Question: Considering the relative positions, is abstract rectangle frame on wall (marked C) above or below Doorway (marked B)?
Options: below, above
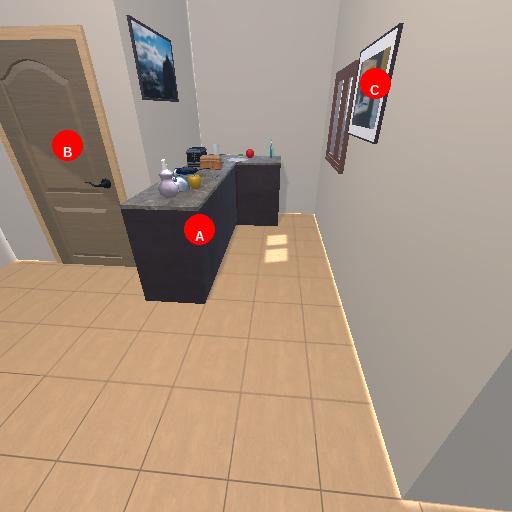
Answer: below